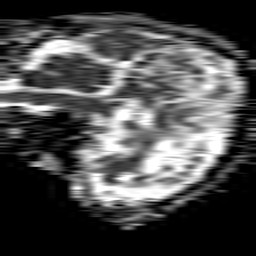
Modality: ADC
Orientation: sagittal
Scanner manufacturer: philips
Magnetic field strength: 1.5 T
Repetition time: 4.6 s
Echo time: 0.08631 s